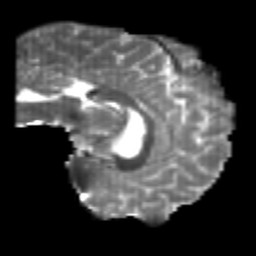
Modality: T2w
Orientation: sagittal
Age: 21
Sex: male
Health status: healthy
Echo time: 0.074 s